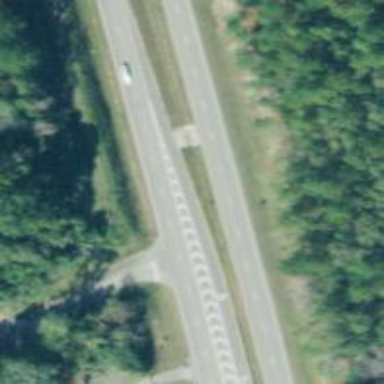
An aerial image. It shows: Asphalt trunk highway classified as expressway.